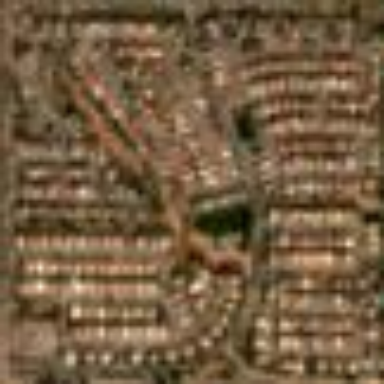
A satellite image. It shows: Residential neighbourhood.